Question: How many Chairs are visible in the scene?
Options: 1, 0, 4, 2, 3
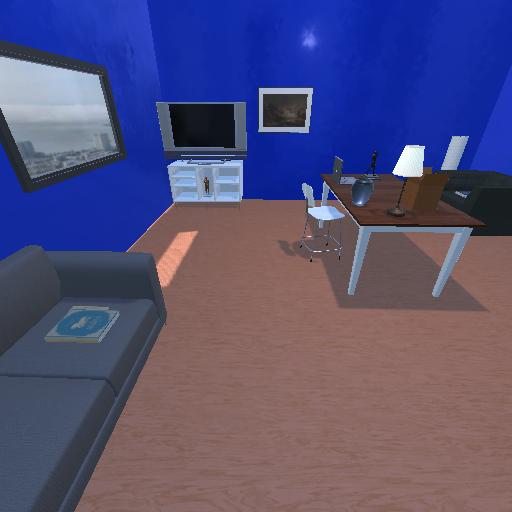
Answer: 1